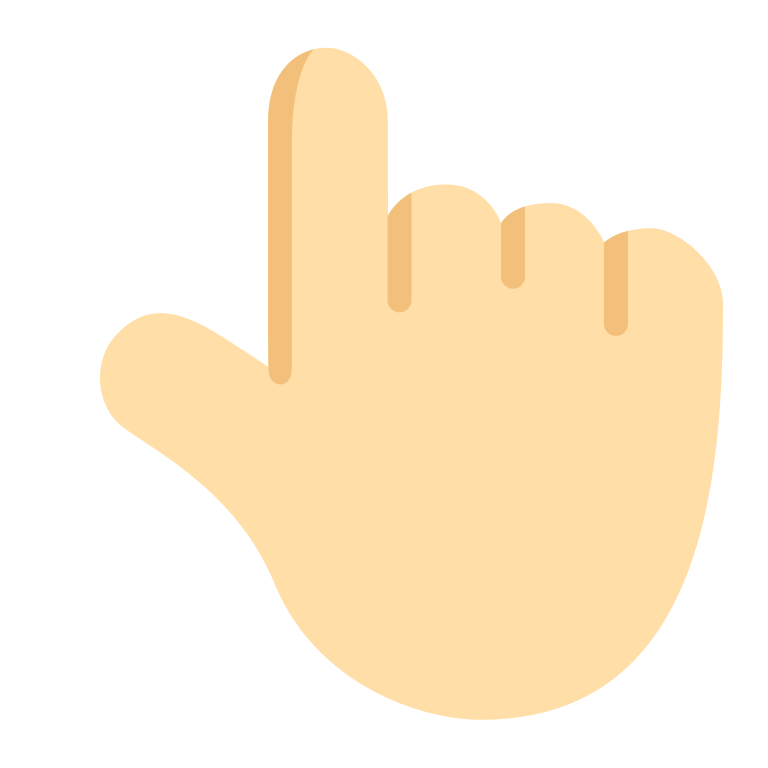
backhand index pointing up flat light